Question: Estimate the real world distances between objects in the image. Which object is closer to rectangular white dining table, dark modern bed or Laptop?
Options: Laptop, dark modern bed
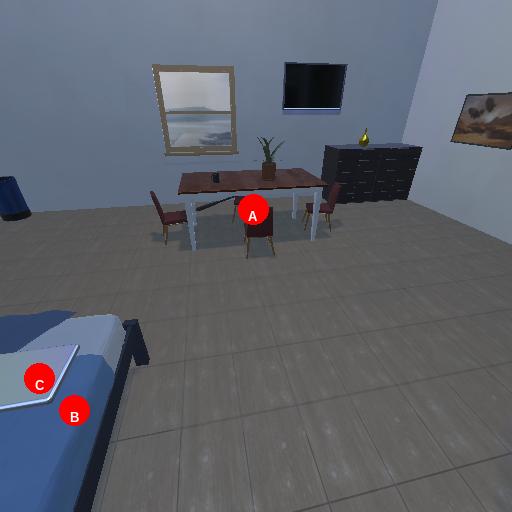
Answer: Laptop